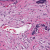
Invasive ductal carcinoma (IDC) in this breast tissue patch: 0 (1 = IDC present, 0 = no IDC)